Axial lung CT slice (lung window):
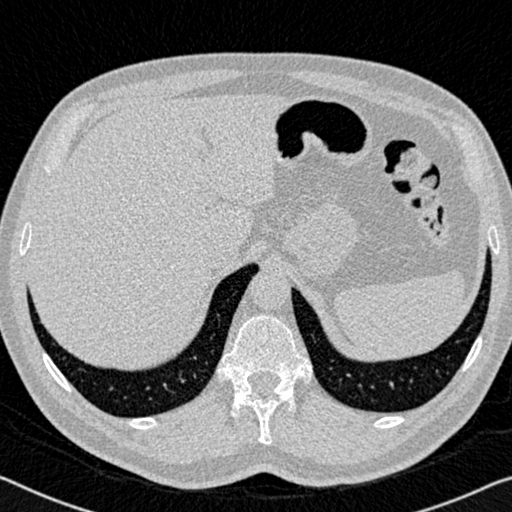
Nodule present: no